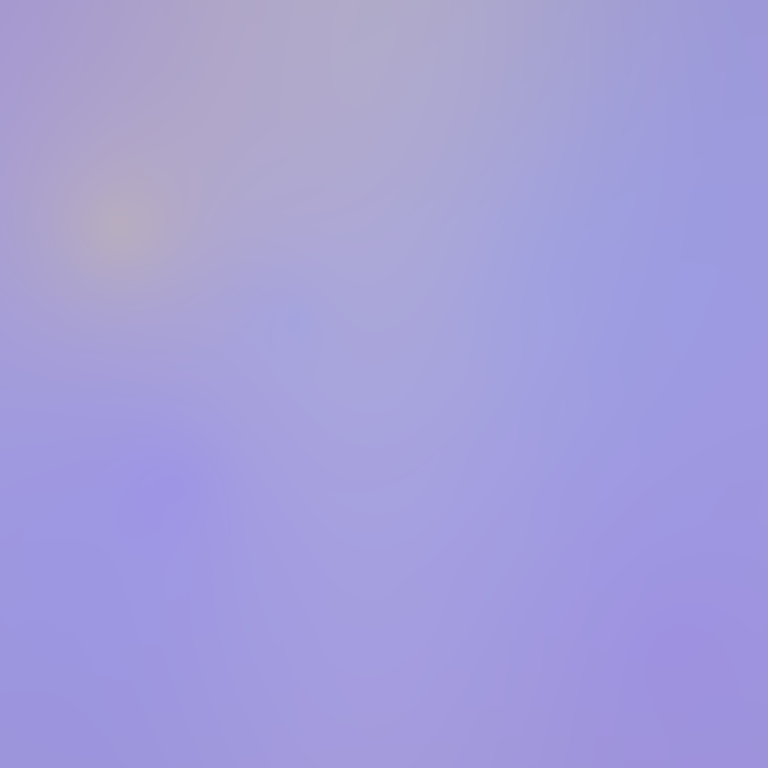
Abstract light effect, smooth gradient from soft lavender to pale blue, serene atmosphere, diffuse glow, no room, no furniture, no objects.